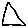
Label: triangle